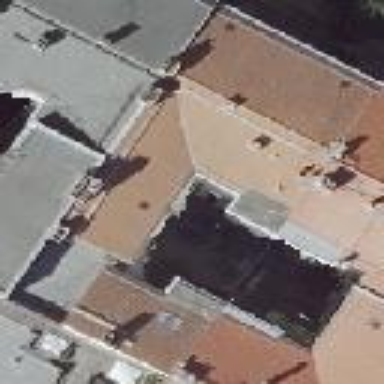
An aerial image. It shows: Residential building with grey exterior and red gambrel roof made of roof tiles.